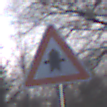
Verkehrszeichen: Vorfahrt
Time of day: MorningAfternoon
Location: Outdoor (Nature)
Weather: PartlyCloudy
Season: NotSpecified
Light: Natural